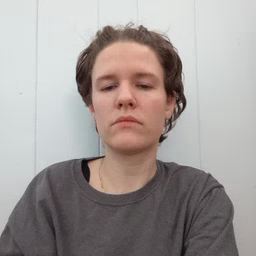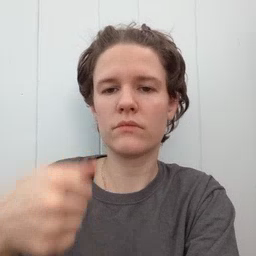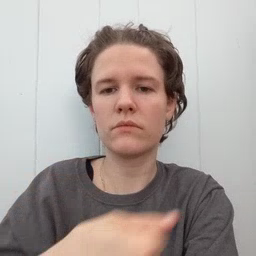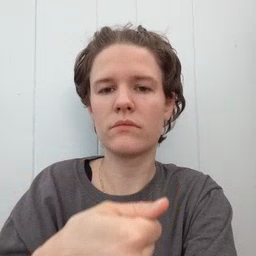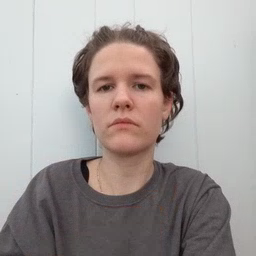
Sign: hide